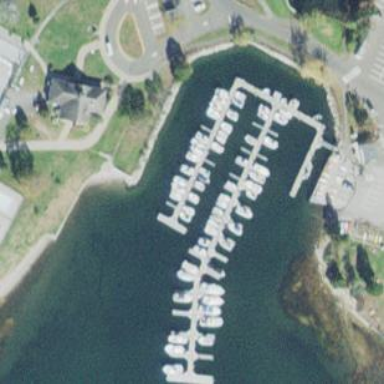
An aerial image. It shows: Marina on leisure land.